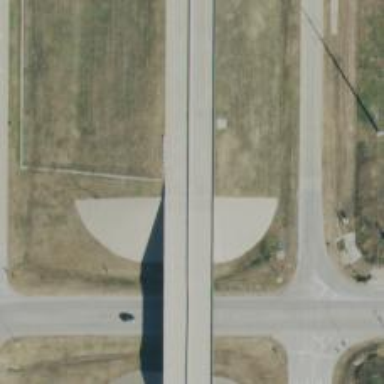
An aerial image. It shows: Bridge on motorway expressway.